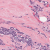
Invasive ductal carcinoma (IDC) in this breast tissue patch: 1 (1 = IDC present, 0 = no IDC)